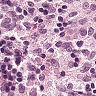
Metastatic tissue present: no